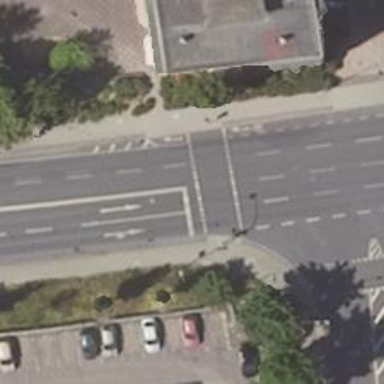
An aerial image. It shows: Road crossing with traffic signals.